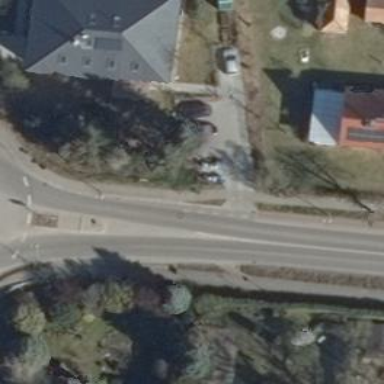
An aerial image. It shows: Primary highway with separate asphalt sidewalks and cycleways.